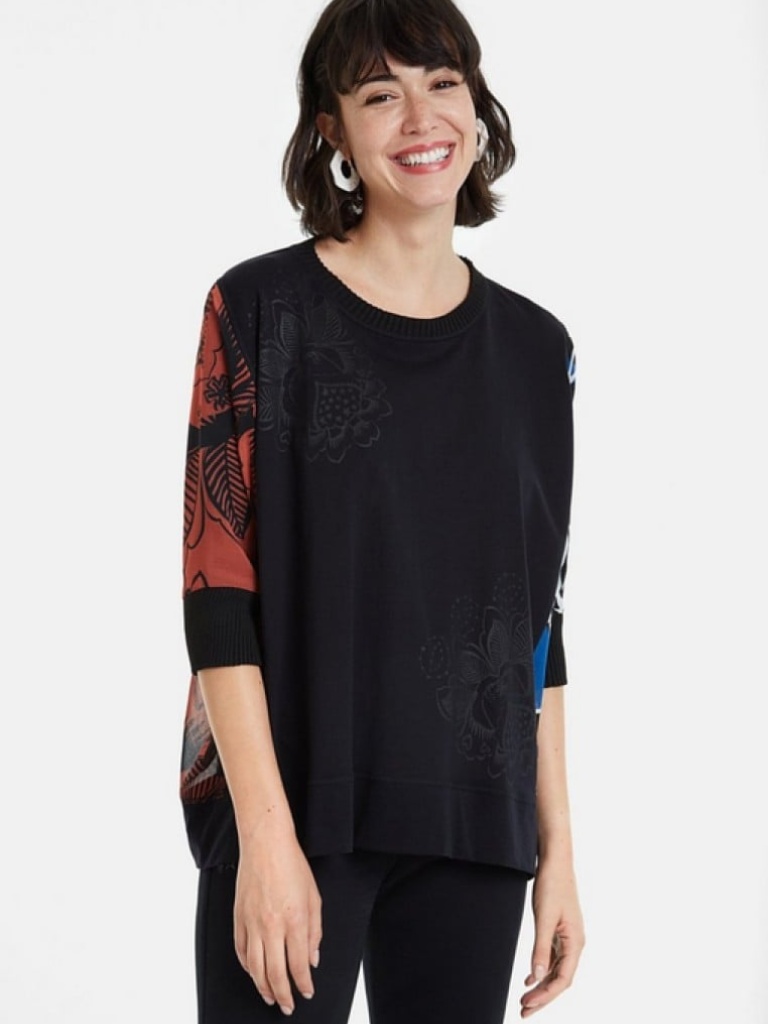
knit loose a long-sleeved with the sleeves down hip length Untucked crew sweater